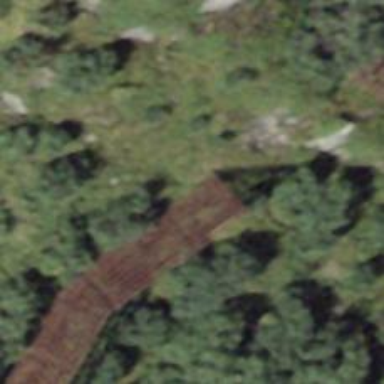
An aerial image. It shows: Structure designed for avalanche protection.